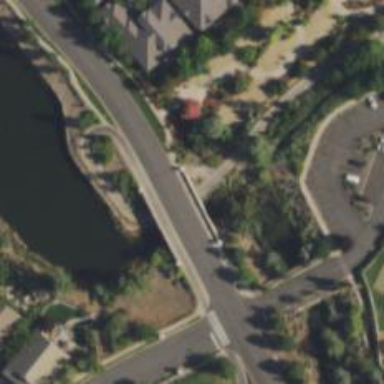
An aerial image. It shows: Service road designated as golf cart path.